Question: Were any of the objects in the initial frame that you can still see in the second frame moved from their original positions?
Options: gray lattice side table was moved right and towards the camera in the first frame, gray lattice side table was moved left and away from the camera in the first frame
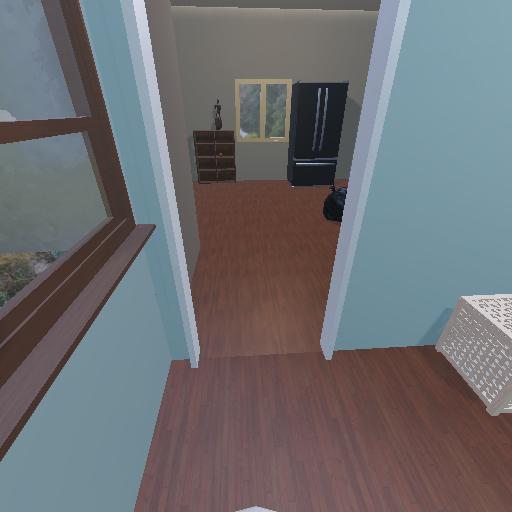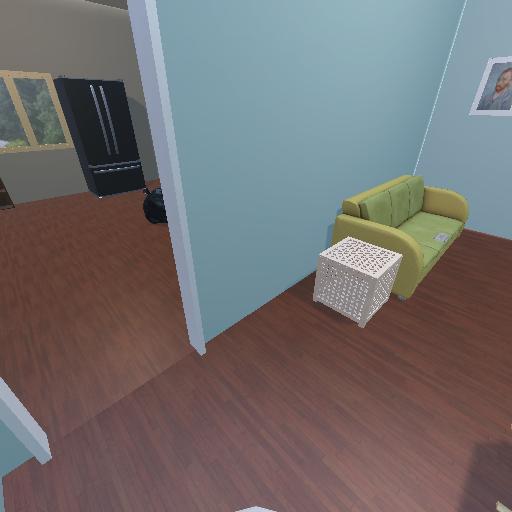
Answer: gray lattice side table was moved right and towards the camera in the first frame